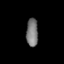
Tissue: skin
Cell type: Epithelial cells
Senescence score: 0.2744
Nuclear area (px): 326
Mean DAPI intensity: 119.101